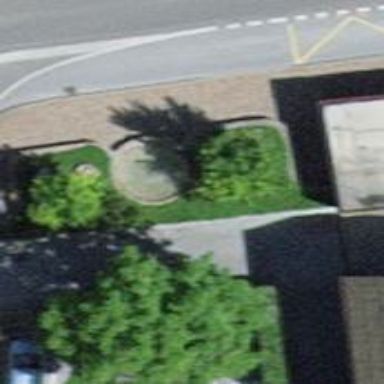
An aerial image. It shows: Beautiful fountain.